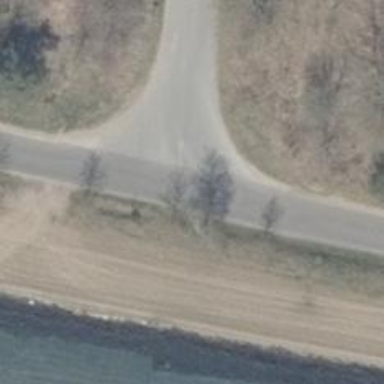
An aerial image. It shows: Unclassified road with asphalt surface.